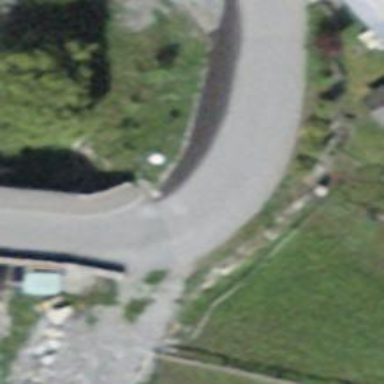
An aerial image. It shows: Residential road with bridge.